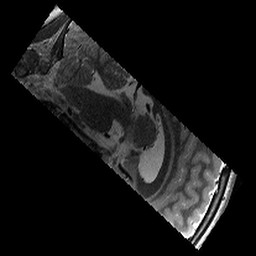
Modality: T2w
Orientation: sagittal
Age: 10
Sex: male
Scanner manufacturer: siemens
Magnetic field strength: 3 T
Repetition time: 9.23 s
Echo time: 0.067 s